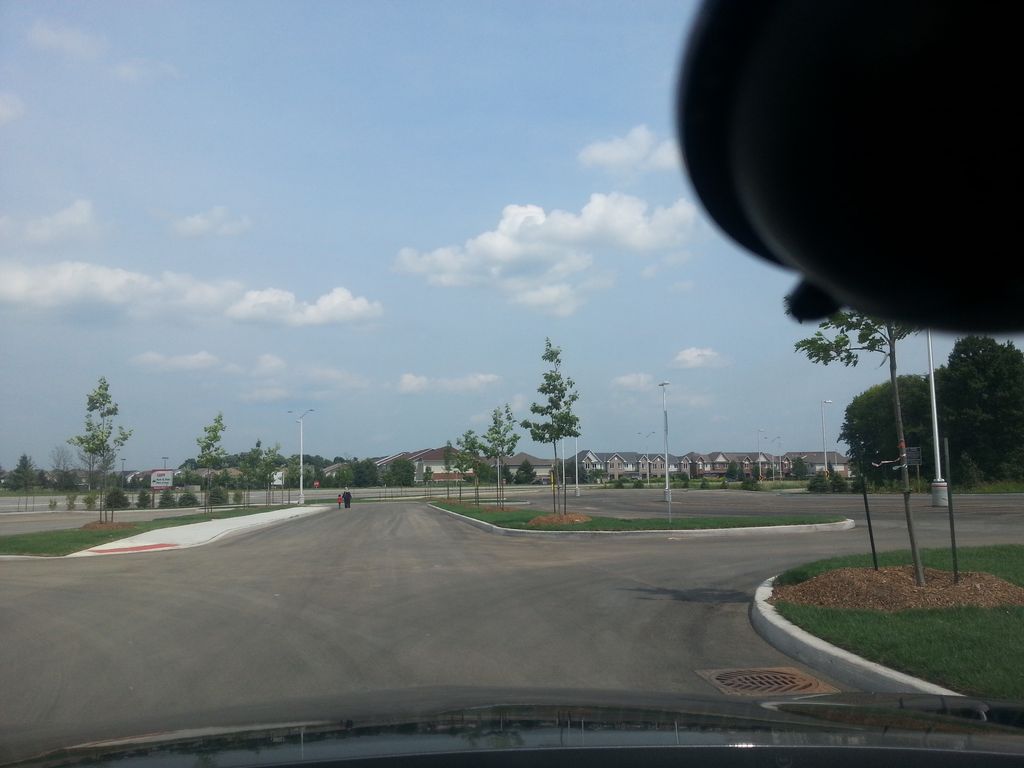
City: ottawa-gatineau